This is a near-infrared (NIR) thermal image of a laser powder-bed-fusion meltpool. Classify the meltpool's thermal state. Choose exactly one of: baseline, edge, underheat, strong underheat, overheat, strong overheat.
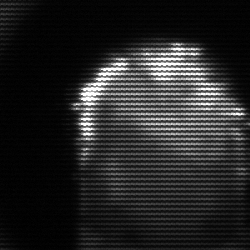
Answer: baseline